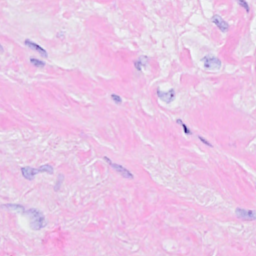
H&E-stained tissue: Breast